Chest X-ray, PA view. Patient: 37 years old, sex M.
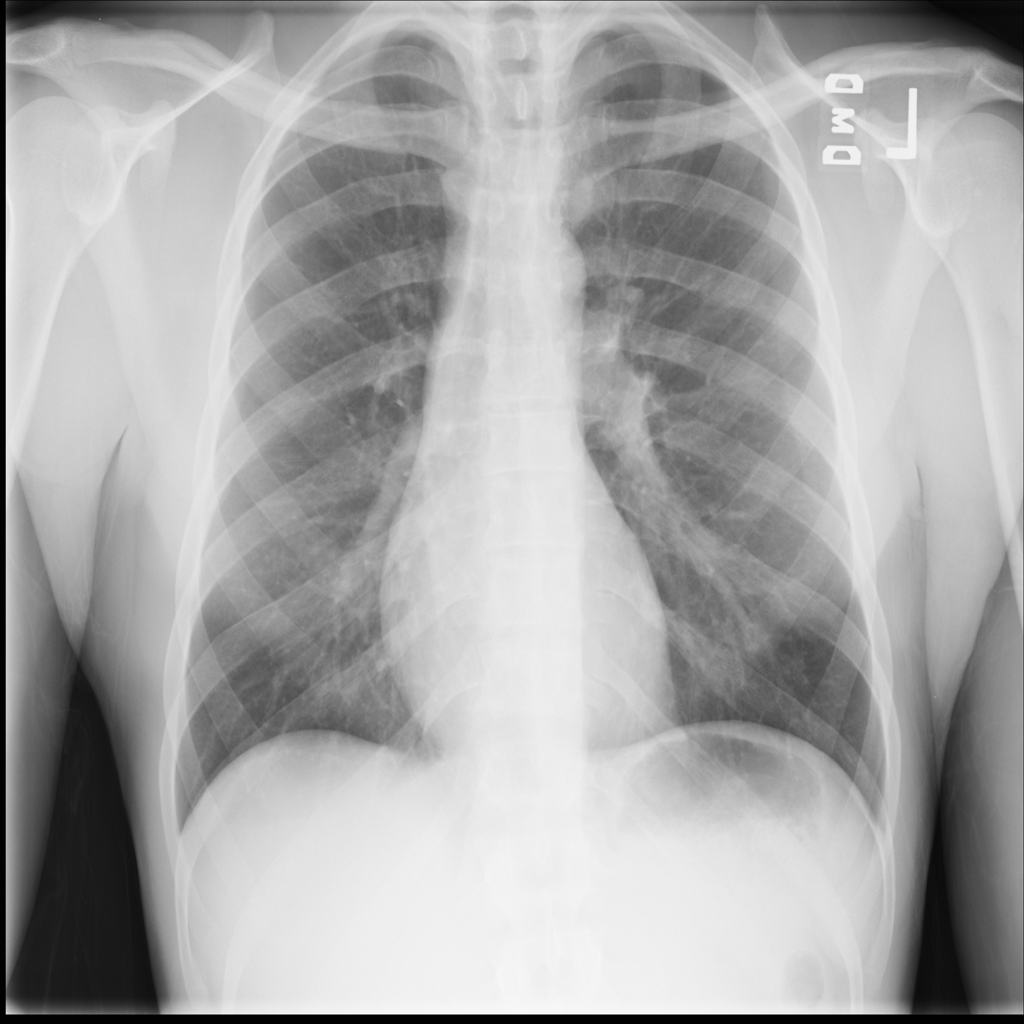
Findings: No Finding